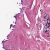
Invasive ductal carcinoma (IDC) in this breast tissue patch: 0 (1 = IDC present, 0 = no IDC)